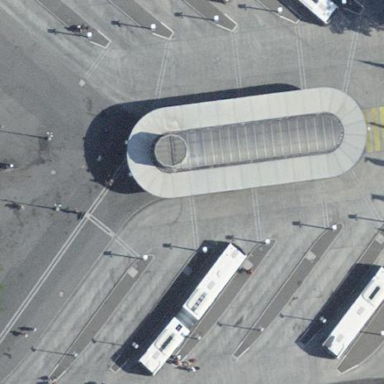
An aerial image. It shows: Bus station serving as public transport station.